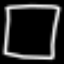
Label: square